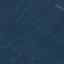
Label: Forest